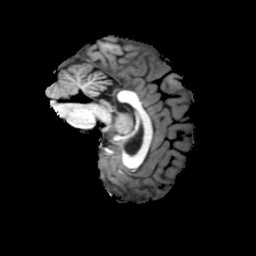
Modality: T1w
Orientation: sagittal
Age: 19
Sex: female
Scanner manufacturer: philips
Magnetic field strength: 3 T
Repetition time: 0.0082 s
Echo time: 0.0037 s